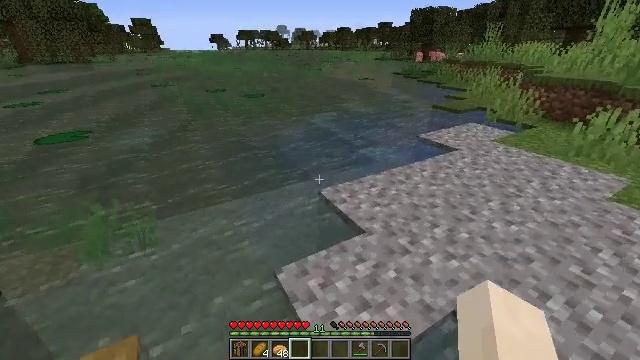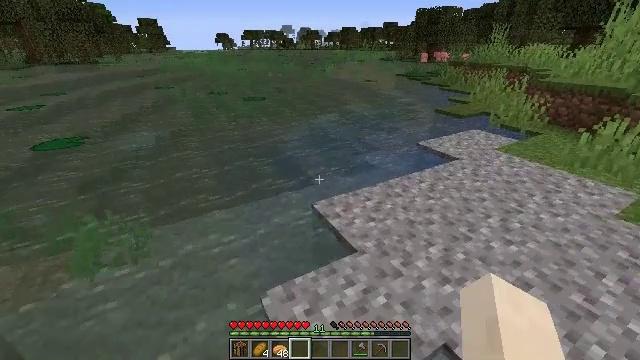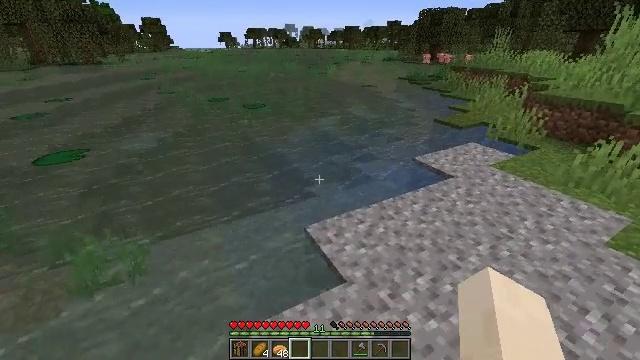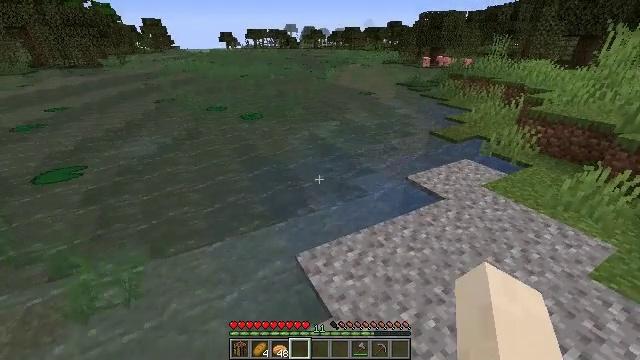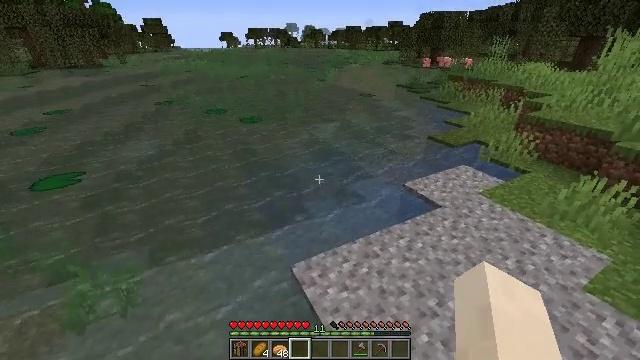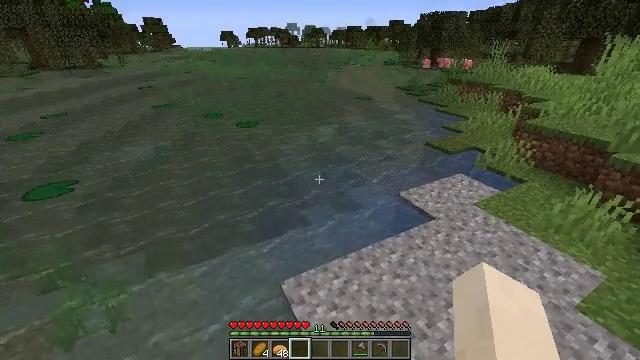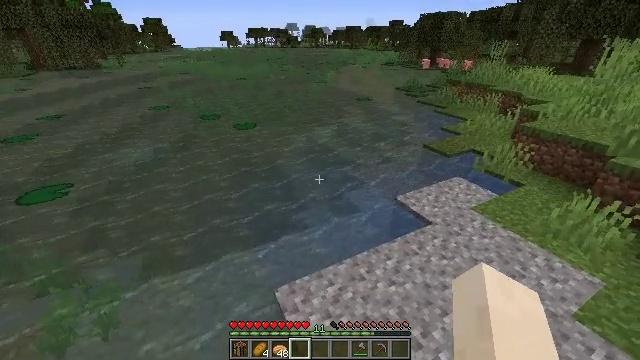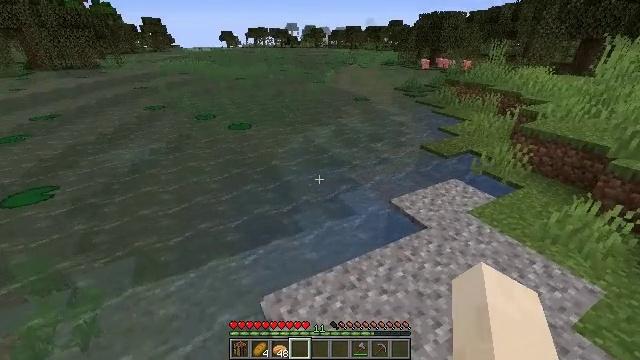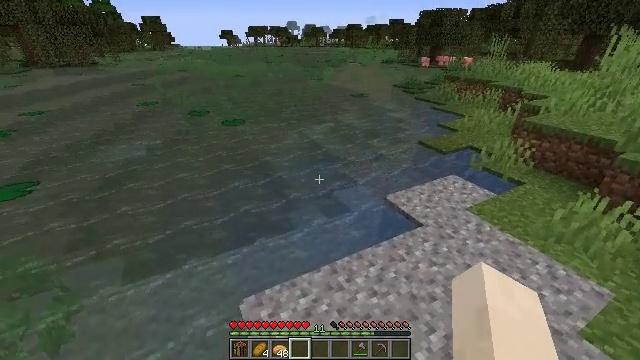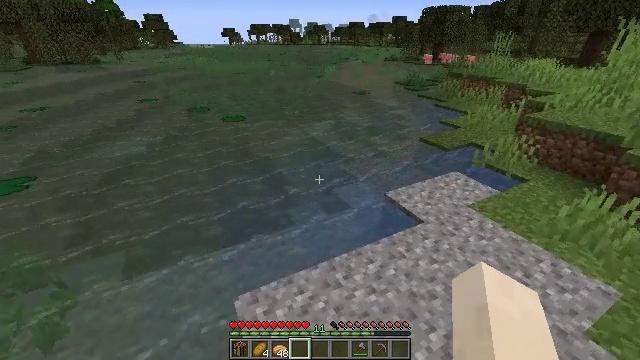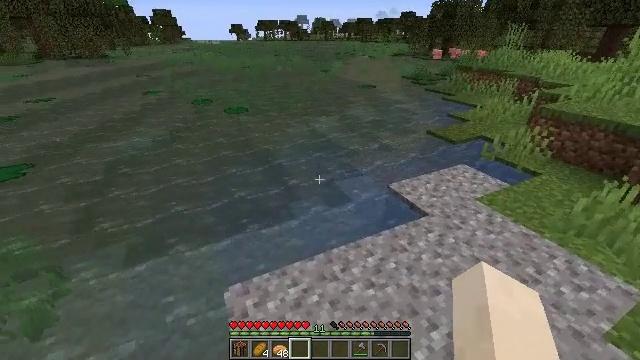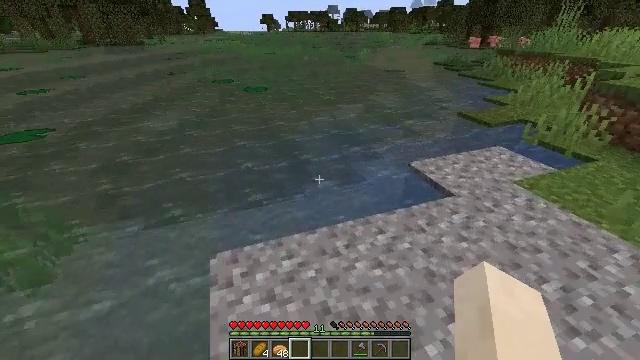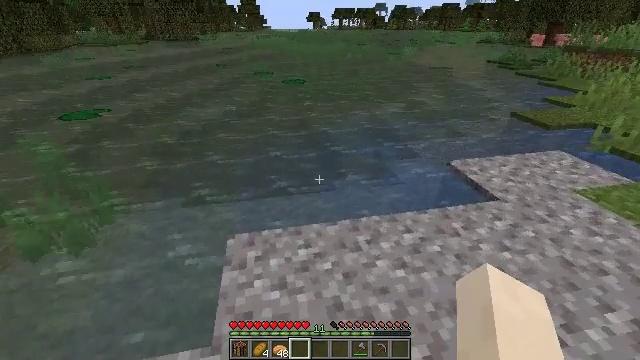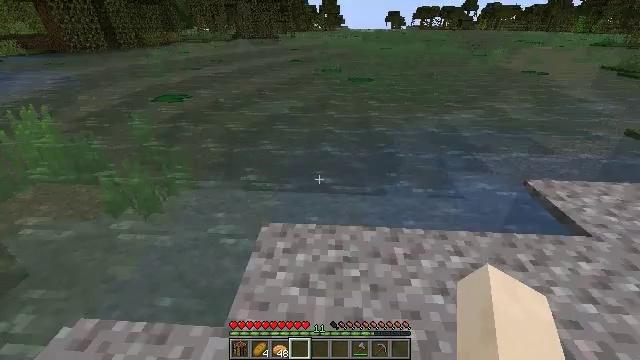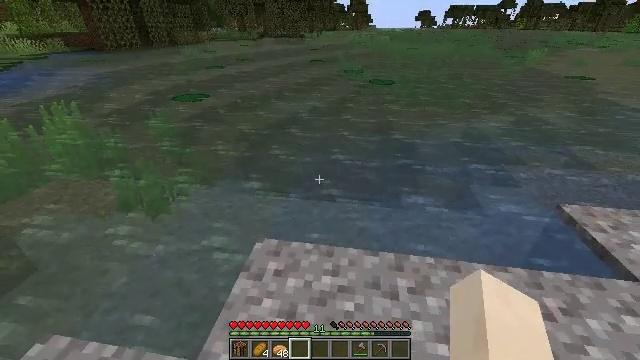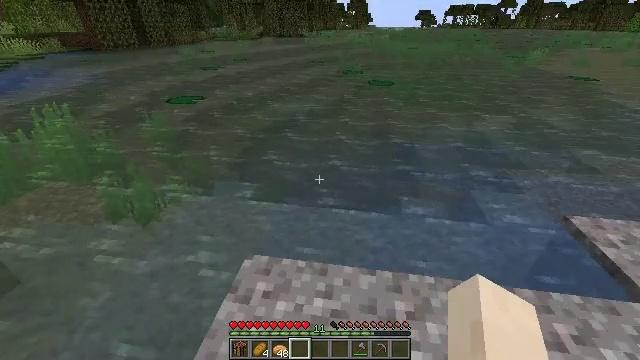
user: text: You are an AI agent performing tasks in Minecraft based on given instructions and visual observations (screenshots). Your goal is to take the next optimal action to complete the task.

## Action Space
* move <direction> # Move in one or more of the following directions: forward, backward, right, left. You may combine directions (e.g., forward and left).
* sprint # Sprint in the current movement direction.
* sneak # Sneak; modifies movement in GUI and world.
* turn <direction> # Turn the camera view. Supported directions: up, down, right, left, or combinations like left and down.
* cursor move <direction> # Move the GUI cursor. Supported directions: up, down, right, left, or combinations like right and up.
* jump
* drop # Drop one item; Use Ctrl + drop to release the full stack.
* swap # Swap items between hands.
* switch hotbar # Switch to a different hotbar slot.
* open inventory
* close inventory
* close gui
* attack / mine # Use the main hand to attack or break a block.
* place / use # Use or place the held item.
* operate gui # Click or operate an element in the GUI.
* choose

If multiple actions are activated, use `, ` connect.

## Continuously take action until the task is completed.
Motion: motion action
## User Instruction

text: Break the clay block to collect it.
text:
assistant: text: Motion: move forward and move right, turn left, jump
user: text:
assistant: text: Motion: move forward and move right, jump
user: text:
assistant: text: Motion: move forward and move right, jump
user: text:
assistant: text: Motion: move forward and move right, jump
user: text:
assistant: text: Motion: move forward and move right, jump
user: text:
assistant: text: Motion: move forward and move right, jump
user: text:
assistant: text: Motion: move forward and move right
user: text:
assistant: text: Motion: move forward and move right
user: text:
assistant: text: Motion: move forward and move right
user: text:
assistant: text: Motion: move forward and move right, turn left
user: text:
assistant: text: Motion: move forward, turn left and down
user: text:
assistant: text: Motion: move forward, turn left
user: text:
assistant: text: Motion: move forward, turn left
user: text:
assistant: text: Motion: move forward, turn left
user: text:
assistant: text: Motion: move forward
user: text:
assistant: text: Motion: move forward, turn left and down
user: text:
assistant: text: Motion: move forward, turn left and down
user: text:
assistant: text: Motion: move forward
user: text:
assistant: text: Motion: move forward
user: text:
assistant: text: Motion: move forward
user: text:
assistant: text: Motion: move forward, turn down
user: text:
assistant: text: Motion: move forward, turn right and down
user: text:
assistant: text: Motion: move forward, turn right and down
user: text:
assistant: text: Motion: move forward, jump
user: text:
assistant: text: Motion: move forward, jump
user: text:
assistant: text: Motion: move forward, jump
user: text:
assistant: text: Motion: move forward, jump
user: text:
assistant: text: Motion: move forward
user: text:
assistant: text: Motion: move forward
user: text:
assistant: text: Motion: move forward